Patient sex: F
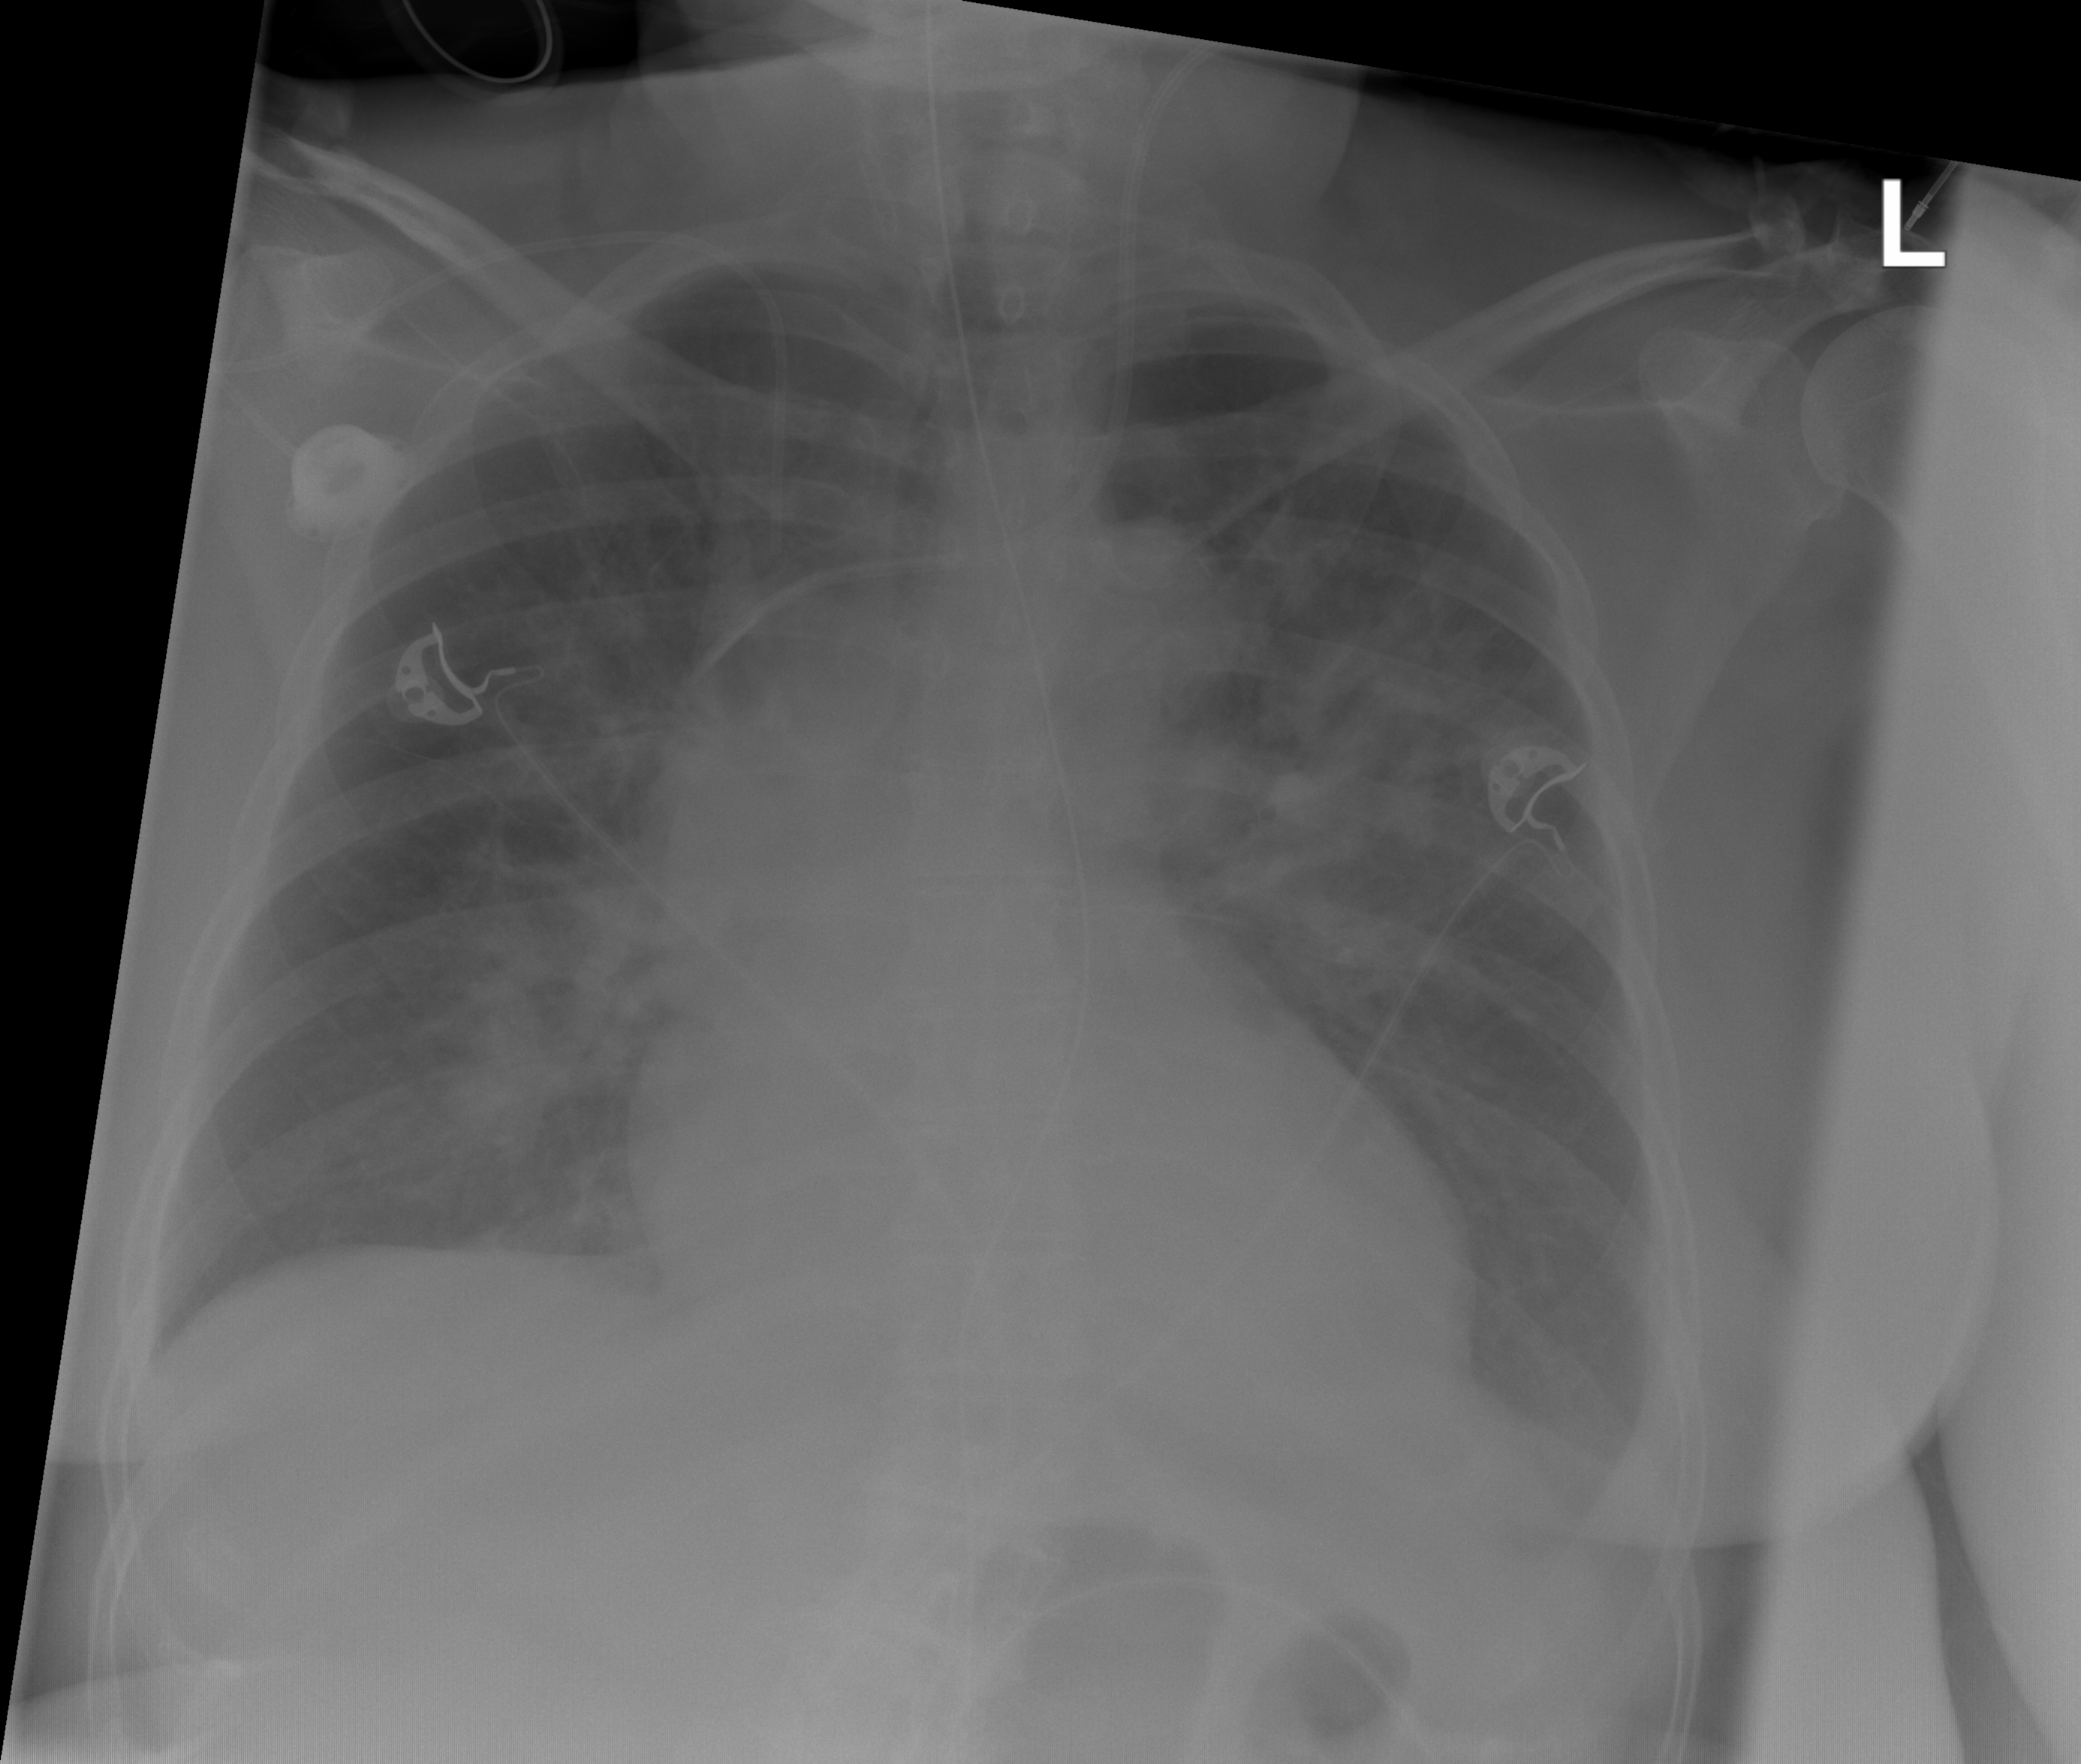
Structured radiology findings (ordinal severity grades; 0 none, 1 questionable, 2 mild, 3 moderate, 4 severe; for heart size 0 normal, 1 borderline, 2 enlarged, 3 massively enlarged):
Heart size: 2
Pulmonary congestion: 3
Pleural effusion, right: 1
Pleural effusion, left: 1
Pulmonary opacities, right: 2
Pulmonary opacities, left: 3
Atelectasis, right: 2
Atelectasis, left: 2